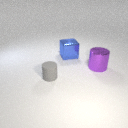
large purple metal cylinder behind small gray rubber cylinder